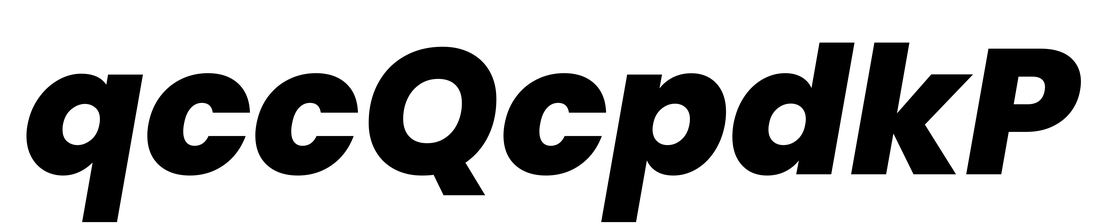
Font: Poppins-ExtraBoldItalic